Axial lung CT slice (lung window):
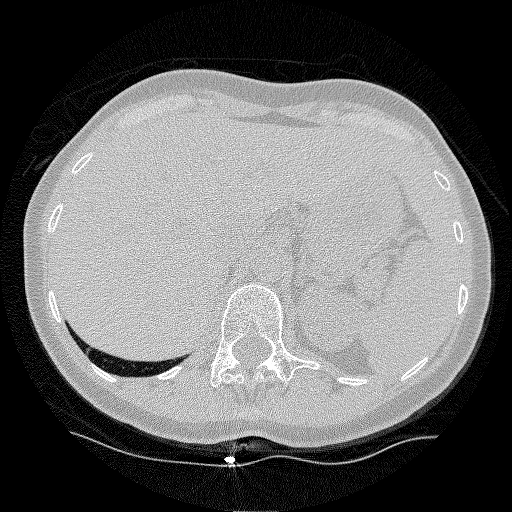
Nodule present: no